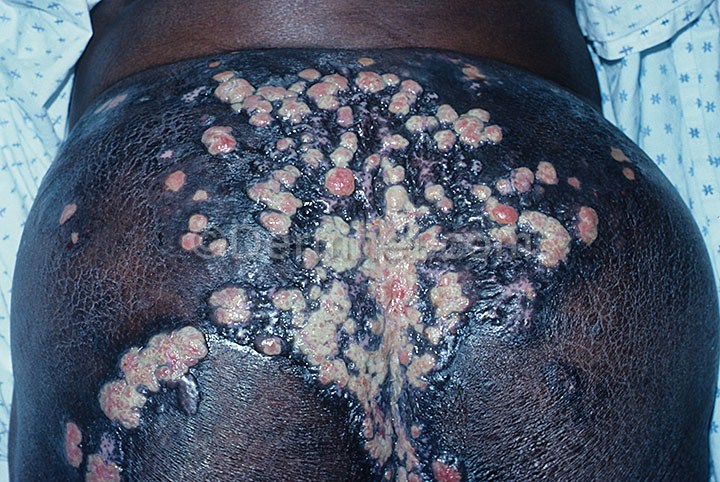
Disease: Warts Molluscum and other Viral Infections